Aerial crown-view tile of a tropical tree (Barro Colorado Island, Panama), acquired 20241112:
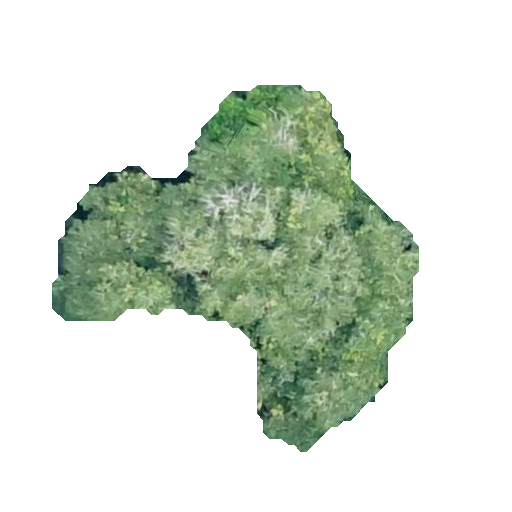
Species: Lonchocarpus heptaphyllus
GBIF accepted scientific name: Lonchocarpus heptaphyllus
Crown area: 113.858 m²